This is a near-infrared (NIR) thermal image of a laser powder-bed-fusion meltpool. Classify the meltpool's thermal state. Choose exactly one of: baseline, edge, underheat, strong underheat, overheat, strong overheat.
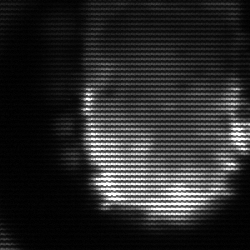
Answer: baseline